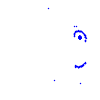
Particle: kaon